Chest X-ray:
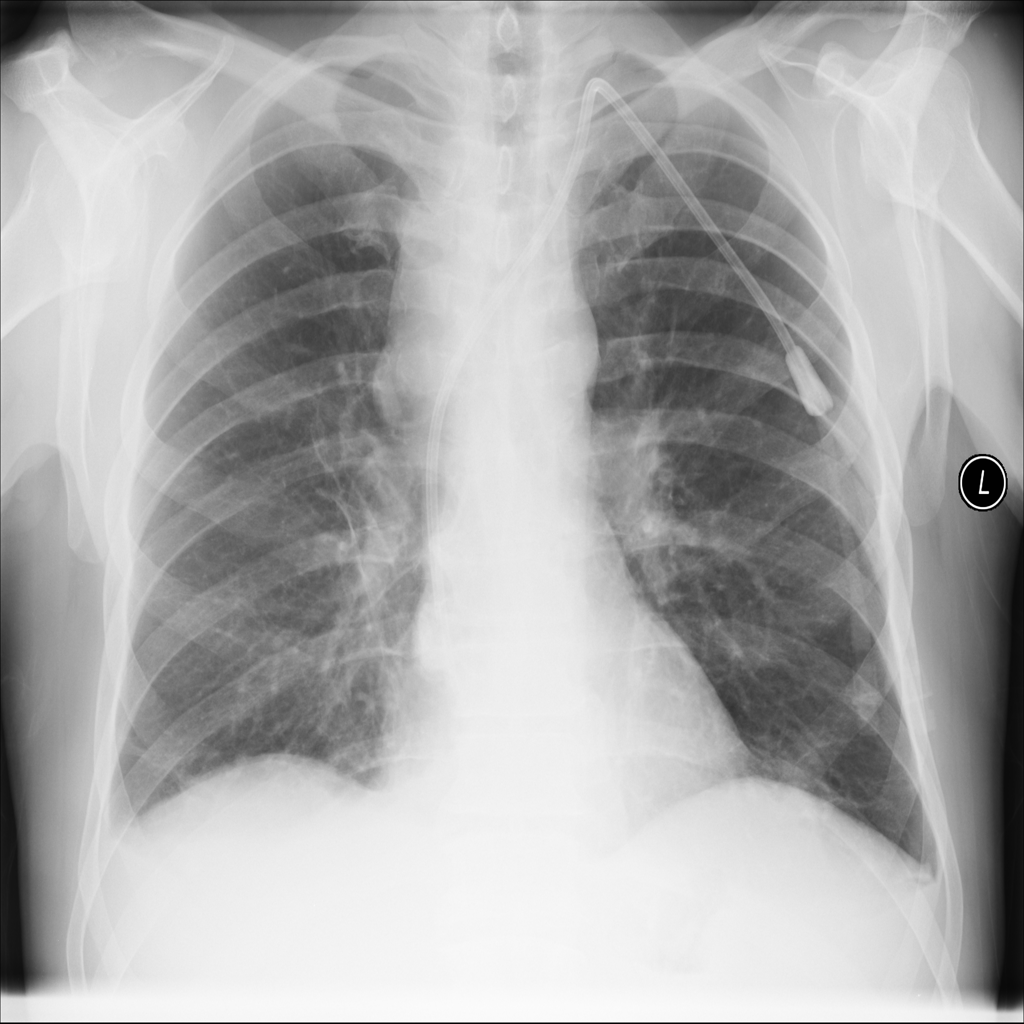
Findings: Effusion
No abnormal finding: no